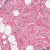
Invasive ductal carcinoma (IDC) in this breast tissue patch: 0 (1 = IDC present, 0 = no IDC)